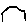
Label: hexagon